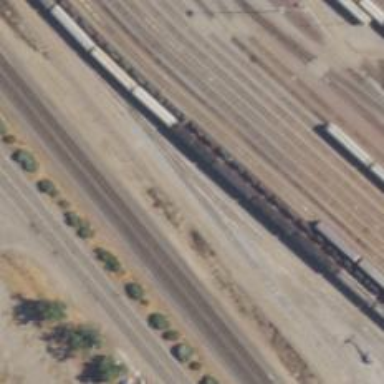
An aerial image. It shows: Railway yard.